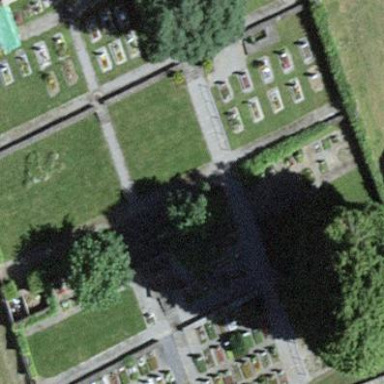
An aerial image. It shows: Cemetery.